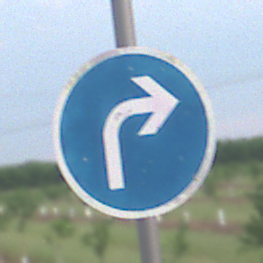
Verkehrszeichen: VorgeschriebeneFahrtrichtungRechts
Umgebung: Outdoor, Nature
Tageszeit: SunriseSunset
Wetter: PartlyCloudy
Licht: Natural
Jahreszeit: NotSpecified
Kontrast: LowContrast